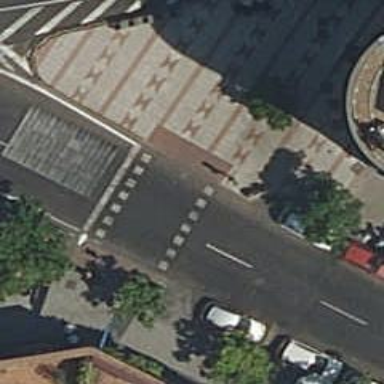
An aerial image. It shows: Zebra crossing with traffic signals.